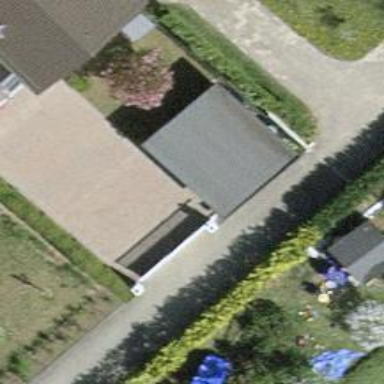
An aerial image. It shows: Carport building.